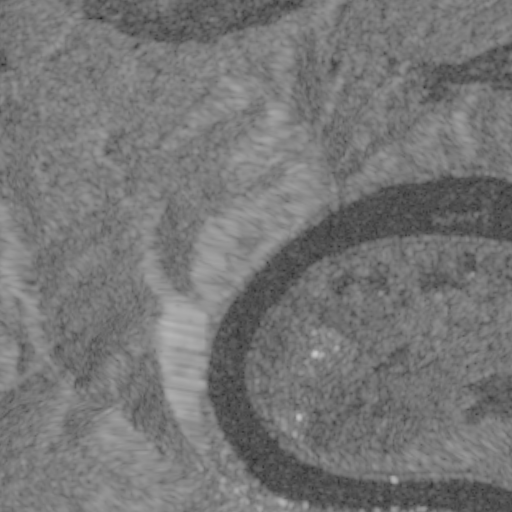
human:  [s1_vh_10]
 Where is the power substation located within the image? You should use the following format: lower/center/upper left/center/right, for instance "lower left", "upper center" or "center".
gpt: The power substation is located in the lower center of the image.
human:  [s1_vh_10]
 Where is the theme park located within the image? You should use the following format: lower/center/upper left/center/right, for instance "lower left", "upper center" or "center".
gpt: The theme park is located in the center left of the image.
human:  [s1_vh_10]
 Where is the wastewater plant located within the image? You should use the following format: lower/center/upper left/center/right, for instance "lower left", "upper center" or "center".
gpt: The wastewater plant is located in the center of the image.
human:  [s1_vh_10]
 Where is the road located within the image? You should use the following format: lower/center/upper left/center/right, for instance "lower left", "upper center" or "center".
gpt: There is no road in the image.

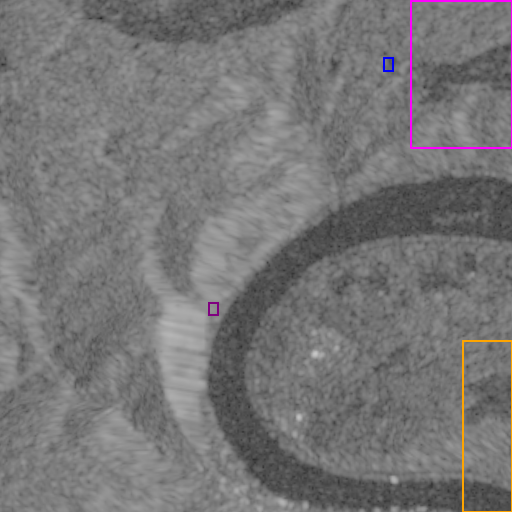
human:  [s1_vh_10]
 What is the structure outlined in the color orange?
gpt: The structure outlined in orange is a crop field.
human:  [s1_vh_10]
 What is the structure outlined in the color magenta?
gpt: The structure outlined in magenta is a park.
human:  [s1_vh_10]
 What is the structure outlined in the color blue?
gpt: The structure outlined in blue is a parking lot.
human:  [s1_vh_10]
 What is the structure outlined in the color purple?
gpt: The structure outlined in purple is a wastewater plant.
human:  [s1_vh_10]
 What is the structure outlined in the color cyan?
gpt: There is no cyan outline.